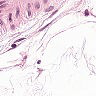
Metastatic tissue present: no